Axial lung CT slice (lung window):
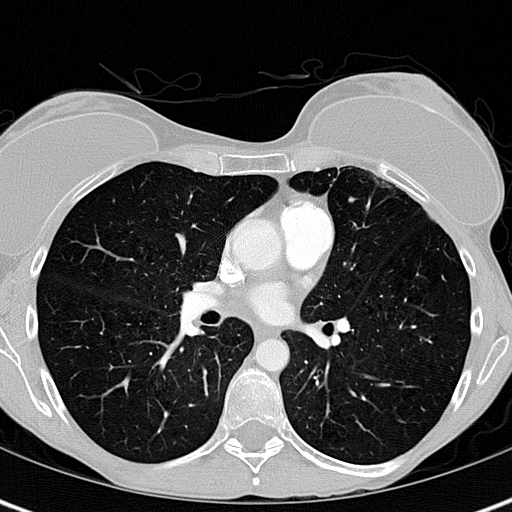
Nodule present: no